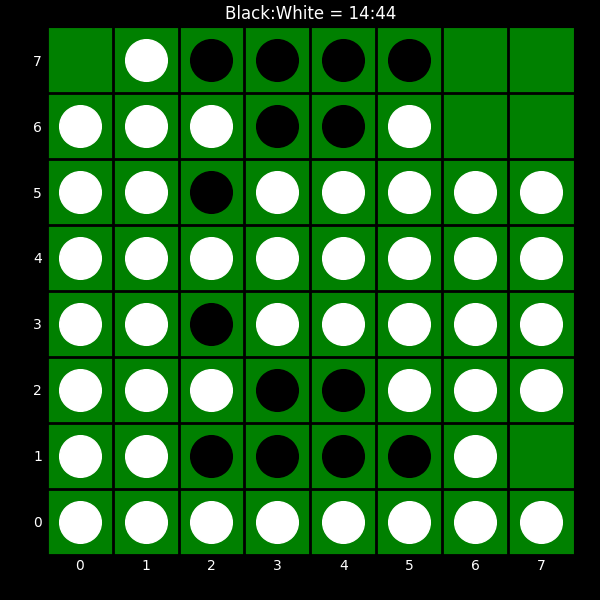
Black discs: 14
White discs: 44